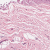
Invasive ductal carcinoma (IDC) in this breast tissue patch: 0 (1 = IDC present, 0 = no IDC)